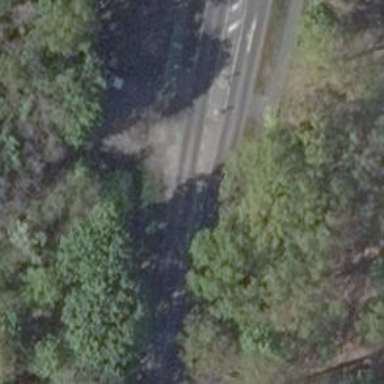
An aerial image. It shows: Emergency access point on the road.